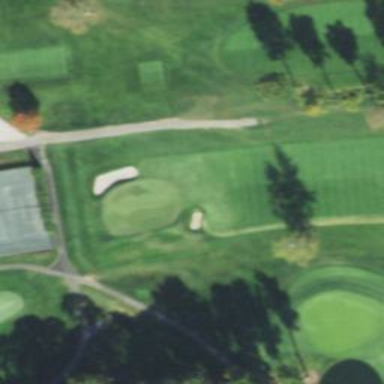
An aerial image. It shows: View of golf hole.